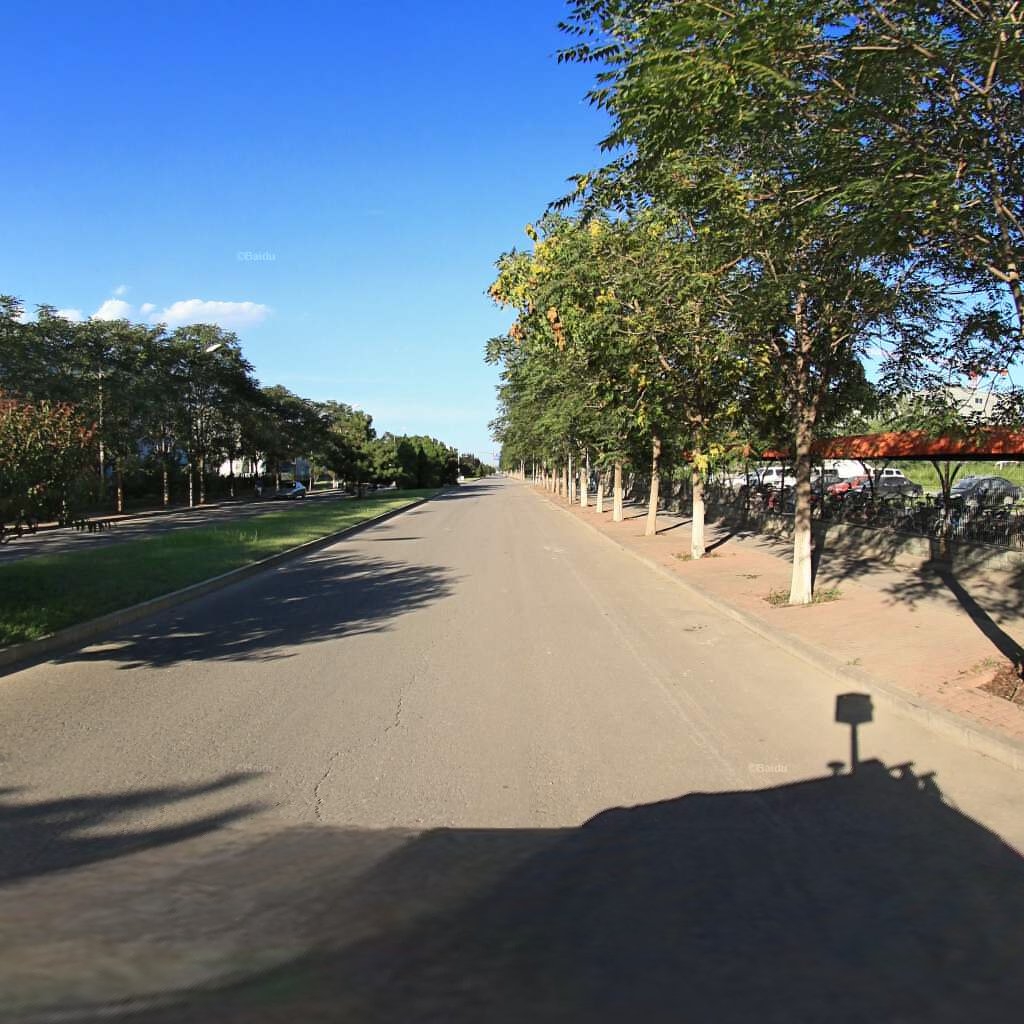
Region: Haidian
Road damage annotations: longitudinal crack